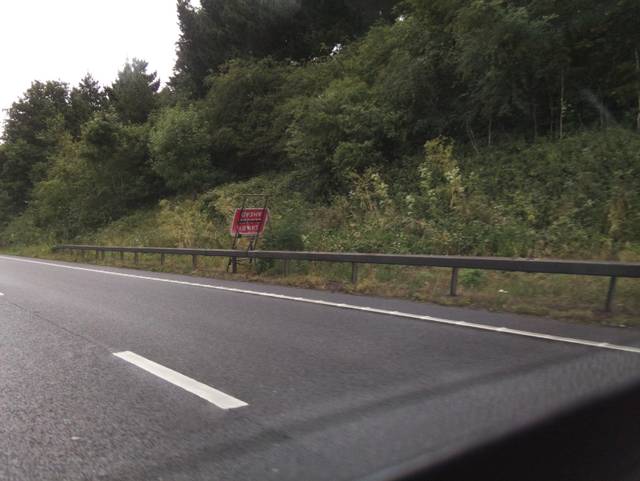
Region: United Kingdom
Coordinates: 51.301, -0.4824